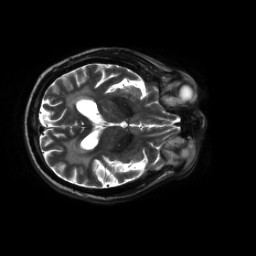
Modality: T2w
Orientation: axial
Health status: ill
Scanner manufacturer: siemens
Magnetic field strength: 3 T
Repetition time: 7.63 s
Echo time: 0.095 s